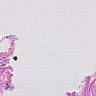
Metastatic tissue present: no